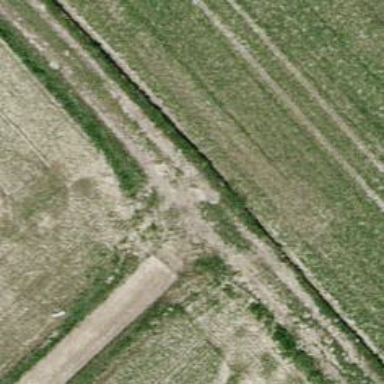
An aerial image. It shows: Agricultural track with grade1 quality surface.